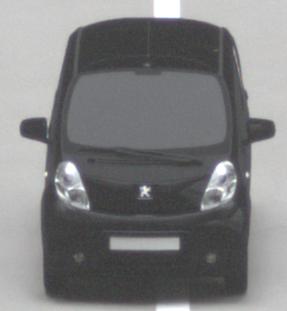
Make: Peugeot
Model: iOn
Detailed model: iOn
Model produced from: 2010/12
Model produced until: 2013/02
Doors: 5
Color: black
Road condition: dry road
Daytime: midday
Contrast: medium contrast